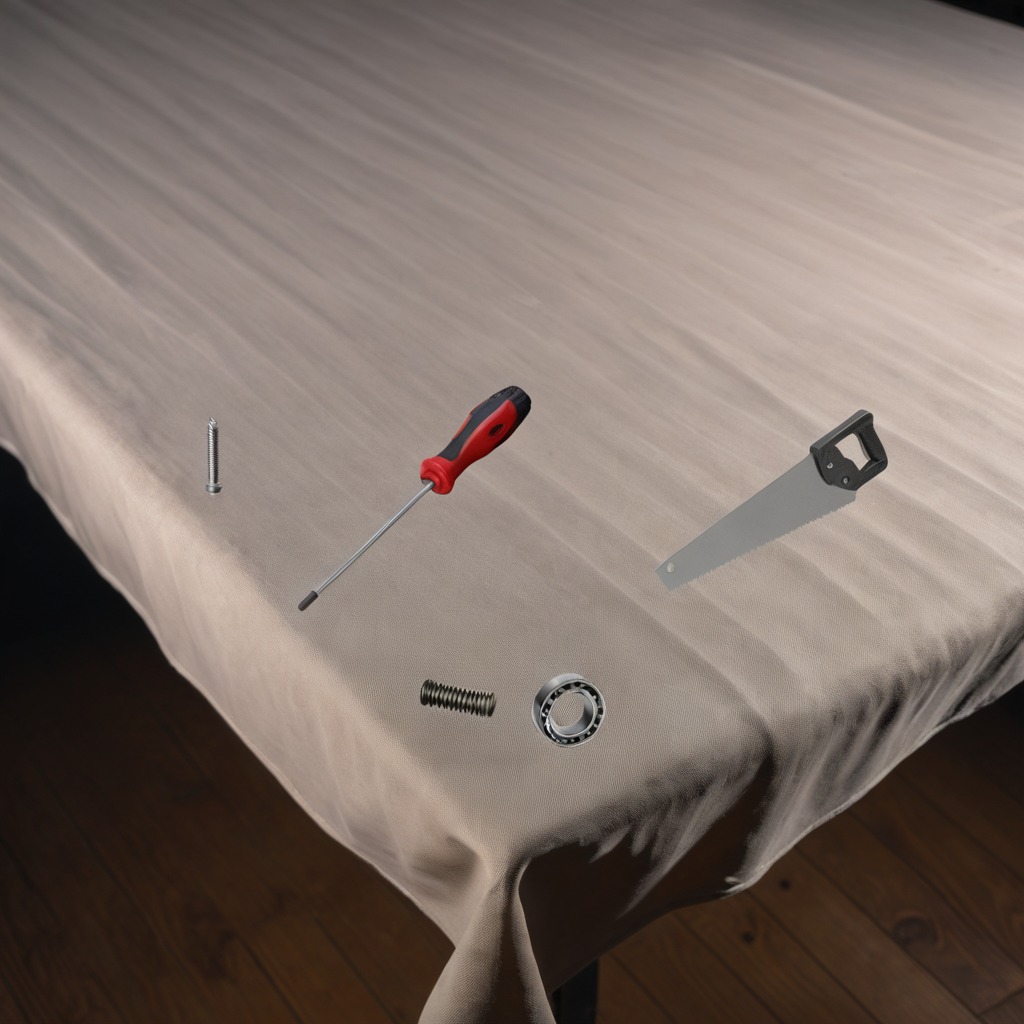
A metal ball bearing, a metal machine screw, a coiled metal spring, a handheld metal saw, and a screwdriver are lying on a clean wooden table.